Question: Okay, so I am in the process of designing a website which has a login form at the top-right corner of a webpage. I set the size attribute of its input fields and I am getting some interesting results. Below is a group of screenshots that I threw together. I even stacked them for you all. I am even throwing in a <URL> for you all. So four things:
- - - -
I could not find anything to reveal what is happening after a series of searches. Maybe it's because it's hard to word a question like this into simple search terms (or at least for me)...
With all of this said, my question is why is are the input fields rendered so differently, and most importantly, can I remedy this (without JavaScript or the dependence on User Agents preferably)?

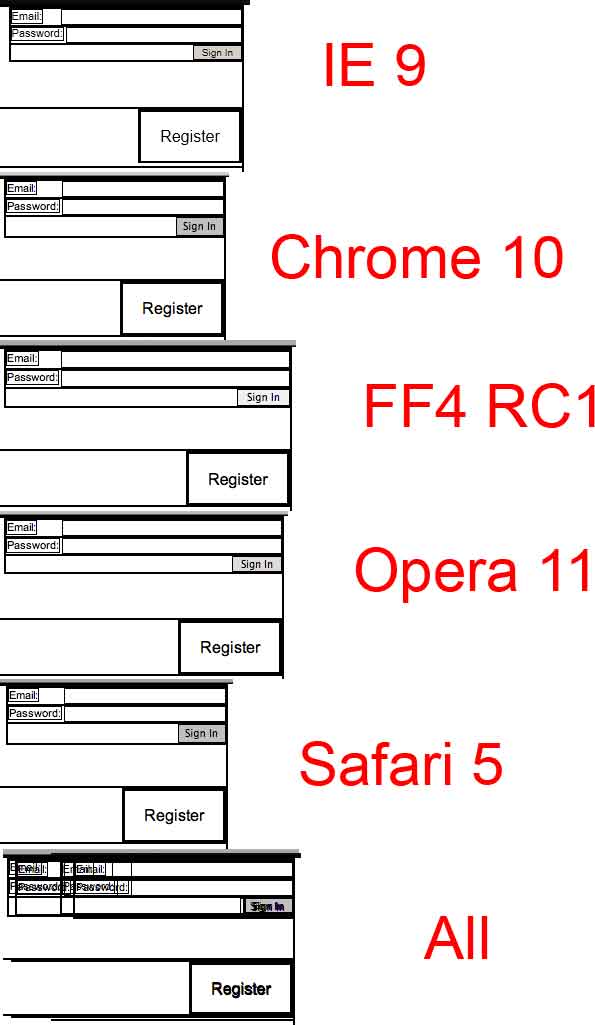
Answer: The 'size' attribute sets the <URL> fields.
Also, as the spec says, this is merely the "initial" width of the control, and the browser is free to resize the control if it decides it needs to in the course of reflowing the entire page.
To even have a hope of making this field close to the same (pixel) size on different browsers, you'll have to style it with CSS. That being said, there is probably a good reason that each of these are different sizes - mostly having to do with default fonts - and if you pixel-restrict the size of the field that means some browsers will display more actual text than others.